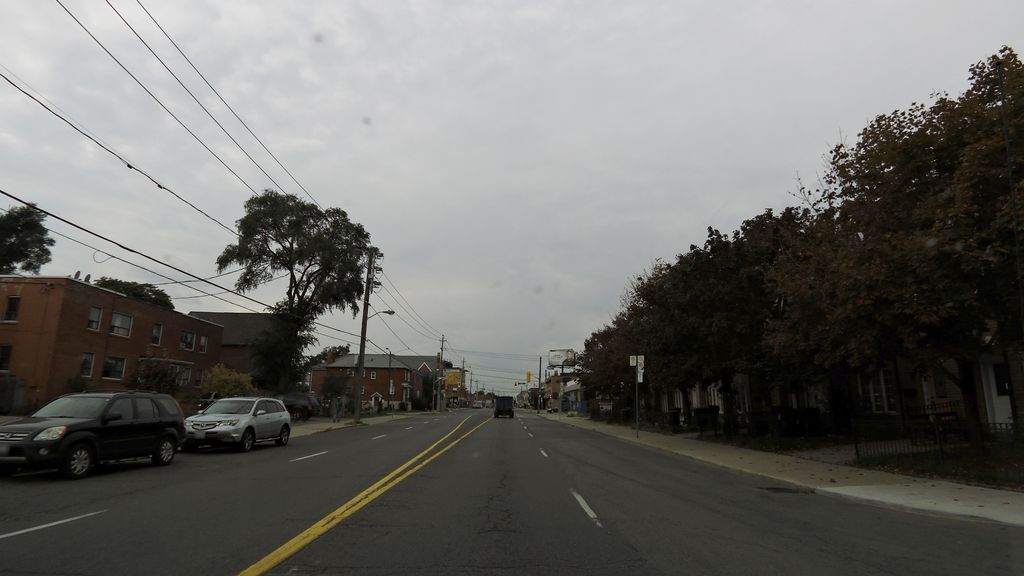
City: toronto